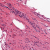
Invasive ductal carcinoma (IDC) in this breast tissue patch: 0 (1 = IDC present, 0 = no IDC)